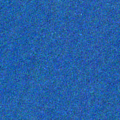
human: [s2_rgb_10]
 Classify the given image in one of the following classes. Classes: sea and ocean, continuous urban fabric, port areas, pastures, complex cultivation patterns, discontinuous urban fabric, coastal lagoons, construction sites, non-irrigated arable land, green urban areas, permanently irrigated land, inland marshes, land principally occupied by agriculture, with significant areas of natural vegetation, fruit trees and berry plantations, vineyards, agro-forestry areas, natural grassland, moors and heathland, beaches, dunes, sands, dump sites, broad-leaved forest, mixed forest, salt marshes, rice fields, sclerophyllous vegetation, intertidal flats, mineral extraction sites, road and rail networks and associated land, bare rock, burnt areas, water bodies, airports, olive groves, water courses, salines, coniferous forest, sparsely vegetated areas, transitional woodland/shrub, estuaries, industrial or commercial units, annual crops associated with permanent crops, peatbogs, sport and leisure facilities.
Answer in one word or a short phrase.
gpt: sea and ocean